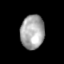
Tissue: lung
Cell type: Epithelial cells
Senescence score: 0.1935
Nuclear area (px): 793
Mean DAPI intensity: 167.247